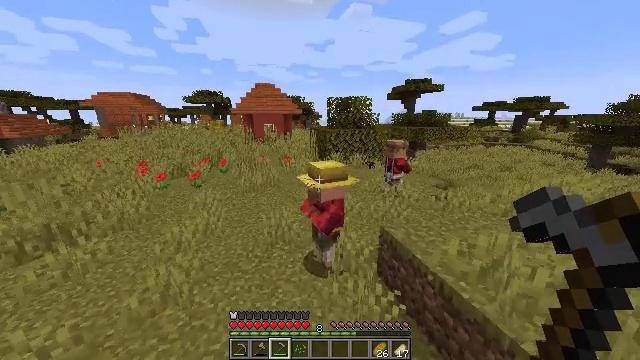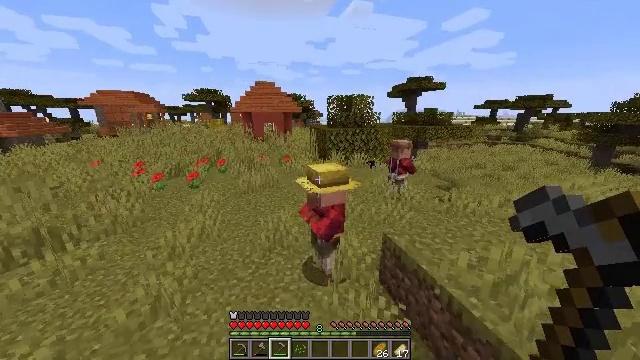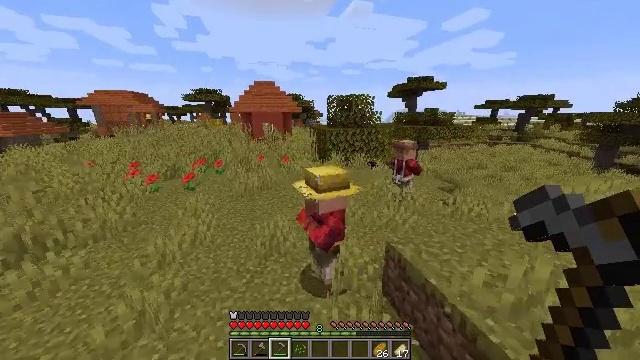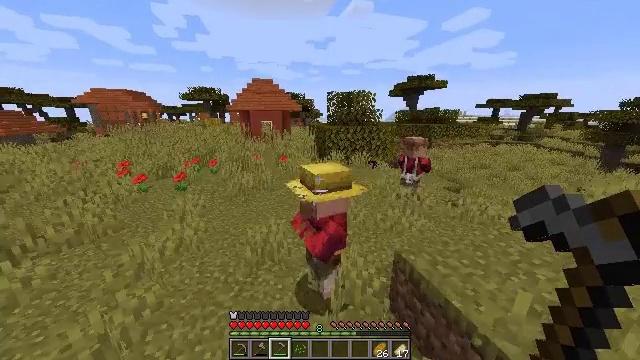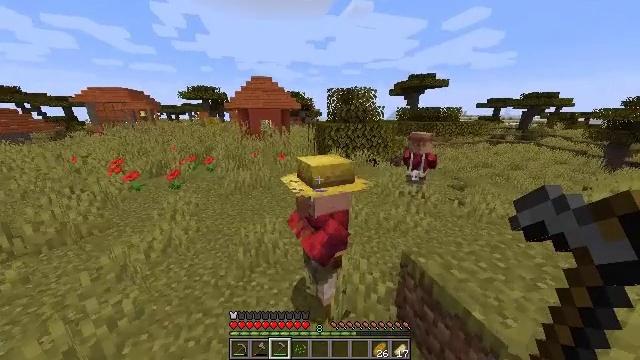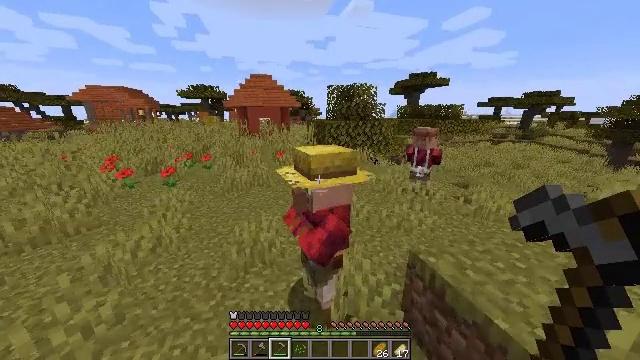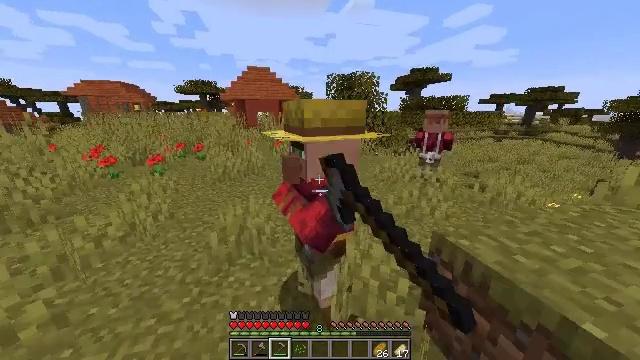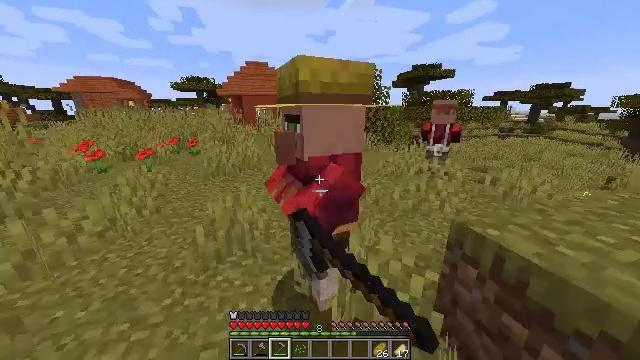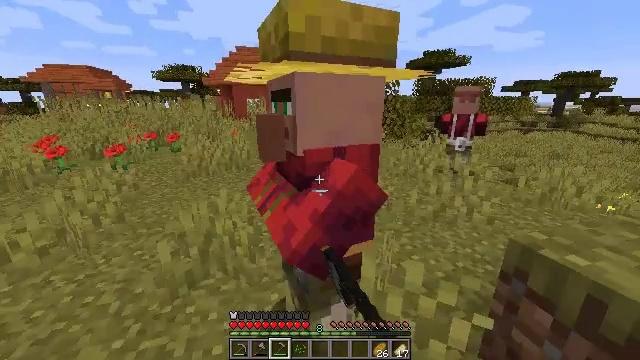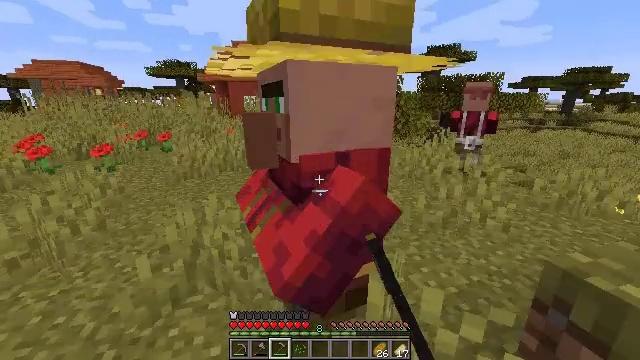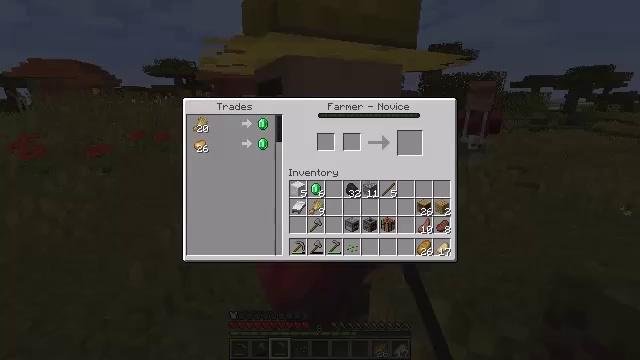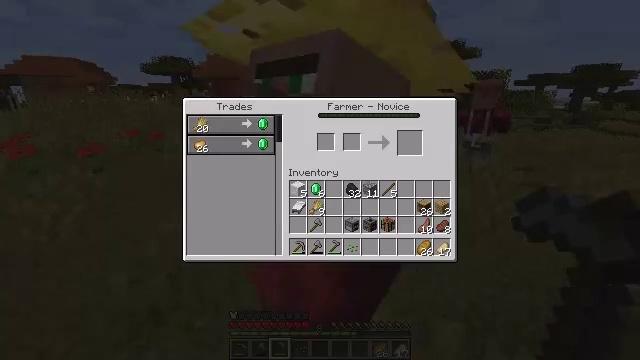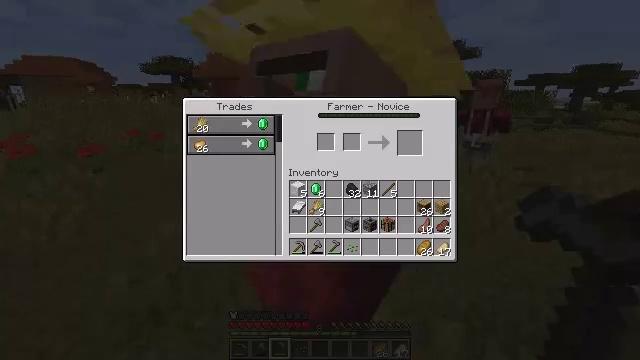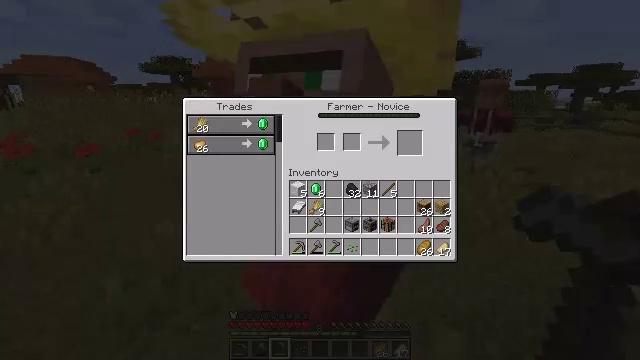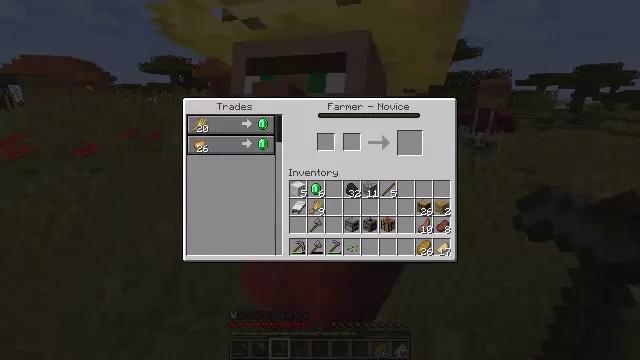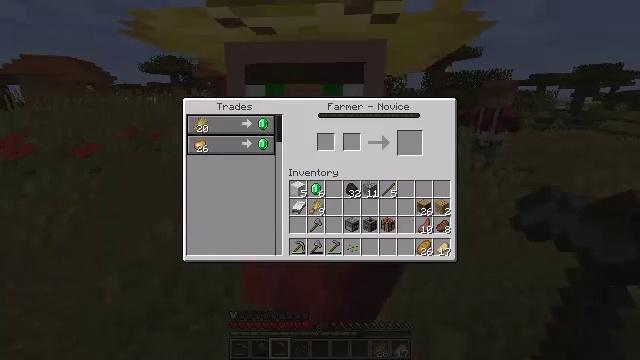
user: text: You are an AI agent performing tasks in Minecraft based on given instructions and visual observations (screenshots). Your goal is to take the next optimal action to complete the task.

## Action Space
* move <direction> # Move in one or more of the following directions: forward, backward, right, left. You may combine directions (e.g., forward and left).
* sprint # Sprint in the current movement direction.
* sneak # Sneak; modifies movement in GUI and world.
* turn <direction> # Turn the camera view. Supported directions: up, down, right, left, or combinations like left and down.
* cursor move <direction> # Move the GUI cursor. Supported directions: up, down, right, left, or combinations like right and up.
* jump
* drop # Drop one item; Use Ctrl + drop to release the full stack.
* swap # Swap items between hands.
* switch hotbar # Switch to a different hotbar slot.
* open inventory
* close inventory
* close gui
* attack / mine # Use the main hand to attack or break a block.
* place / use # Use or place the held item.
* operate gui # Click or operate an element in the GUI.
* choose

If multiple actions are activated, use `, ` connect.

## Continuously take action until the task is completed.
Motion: motion action
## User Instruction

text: Mine a hay block from the field.
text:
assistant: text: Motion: move forward
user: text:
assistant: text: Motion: move forward
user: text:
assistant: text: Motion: move forward
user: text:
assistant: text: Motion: move forward
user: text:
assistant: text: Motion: move forward, use / place
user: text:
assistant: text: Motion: use / place
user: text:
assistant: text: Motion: use / place
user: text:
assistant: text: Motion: use / place
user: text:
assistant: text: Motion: no_op
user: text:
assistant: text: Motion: open gui
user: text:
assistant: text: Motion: no_op
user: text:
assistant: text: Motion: no_op
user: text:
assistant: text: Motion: no_op
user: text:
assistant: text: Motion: no_op
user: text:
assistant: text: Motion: no_op
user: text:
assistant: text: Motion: no_op
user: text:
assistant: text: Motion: no_op
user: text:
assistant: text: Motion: no_op
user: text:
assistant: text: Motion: no_op
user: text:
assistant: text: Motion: no_op
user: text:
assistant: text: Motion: no_op
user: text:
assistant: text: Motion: no_op
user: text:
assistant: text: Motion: cursor move left
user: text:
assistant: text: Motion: turn left, close gui
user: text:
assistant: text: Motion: turn left and up
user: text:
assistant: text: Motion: turn left and up
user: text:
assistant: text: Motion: no_op
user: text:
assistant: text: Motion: no_op
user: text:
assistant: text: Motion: move forward
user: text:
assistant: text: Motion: move forward